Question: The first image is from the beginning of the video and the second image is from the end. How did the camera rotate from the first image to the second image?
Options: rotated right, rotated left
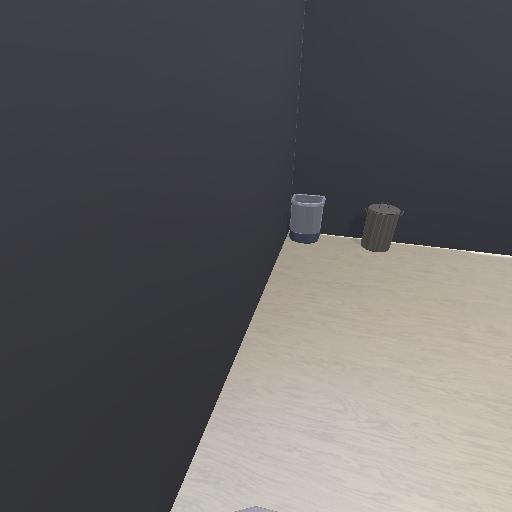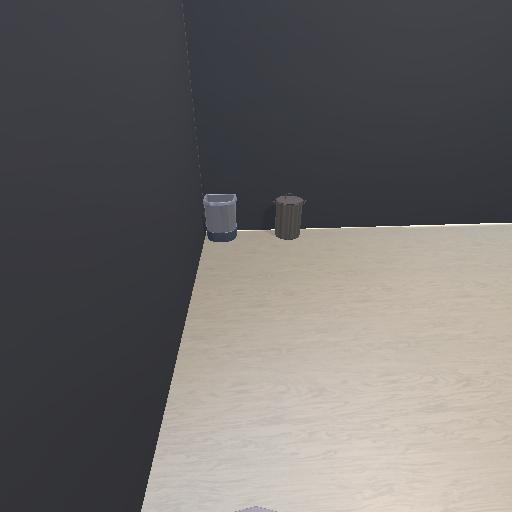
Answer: rotated right